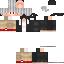
A male human skin with medium skin, wearing brown long hair dressed in a blue hoodie and black pants, featuring a closed mouth.